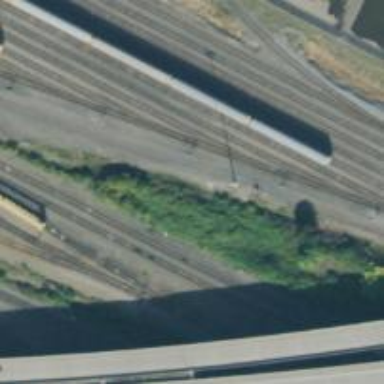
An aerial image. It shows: Railway yard used for servicing trains.